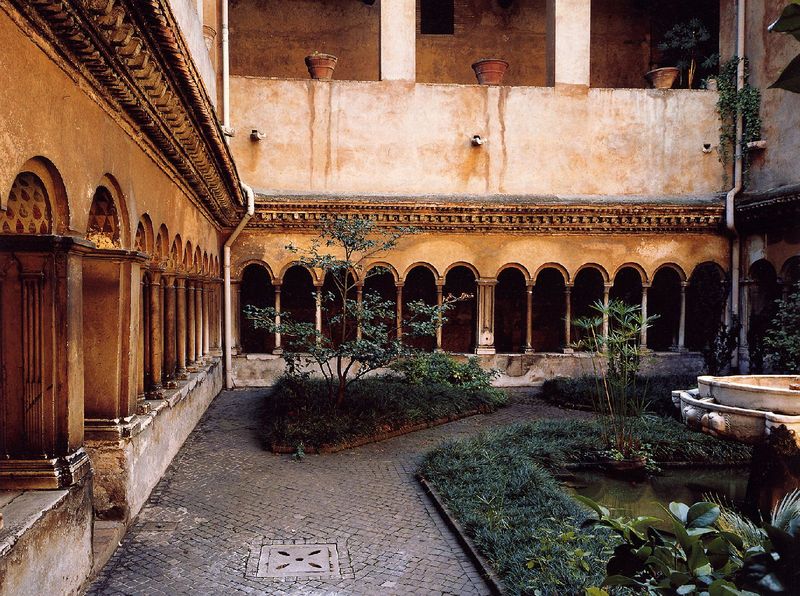
Titel: Kreuzgang von SS. Quattro Coronati  in Rom
Standort:  ()
Schlagwörter: wasser, gelb, ocker, teich, blumen, säulen, steine, pflanzen, brunnen, bassin, garten, balkon, blumentopf, pflaster, hof, gründ, galerie, foto, bögen, blumentöpfe, töpfe, innenhof, kloster, regenrinne, becken, pflasterstein, fries, villa, efeu, rundbögen, romanik, beete, museum, kreuzgang, obergeschoss, fallrohr, gulli, abfluss, pflasterweg, kreuzgag, kreugang